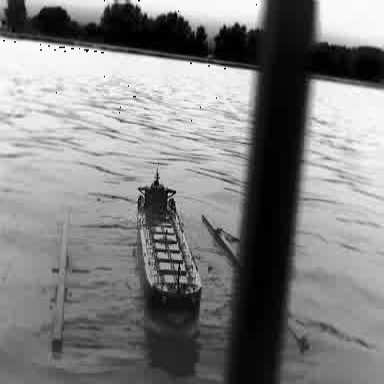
There is a liner in the infrared image.